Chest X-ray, AP view. Patient: 48 years old, sex M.
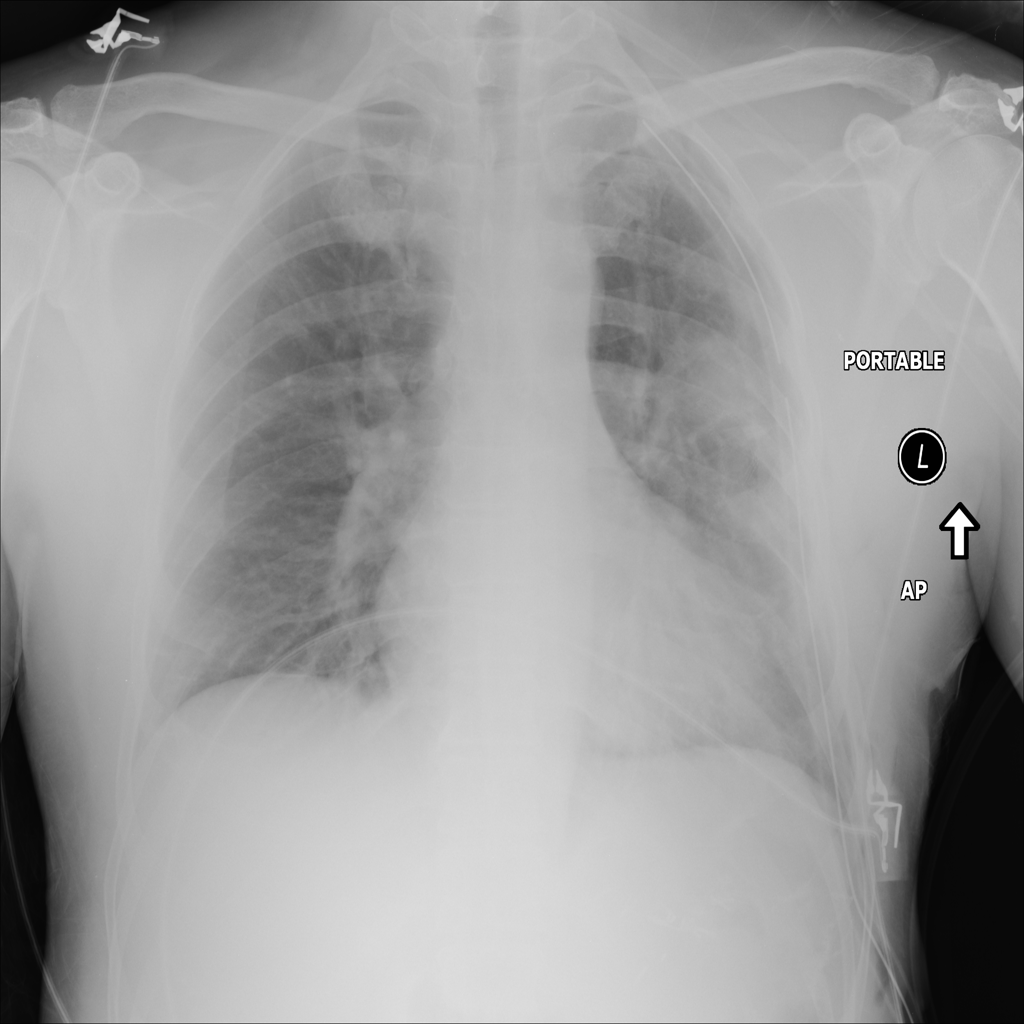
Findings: Mass